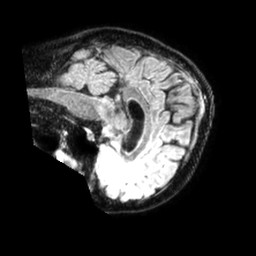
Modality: FLAIR
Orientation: sagittal
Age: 68
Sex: female
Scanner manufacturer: philips
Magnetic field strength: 1.5 T
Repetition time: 4.8 s
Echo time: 0.3438 s